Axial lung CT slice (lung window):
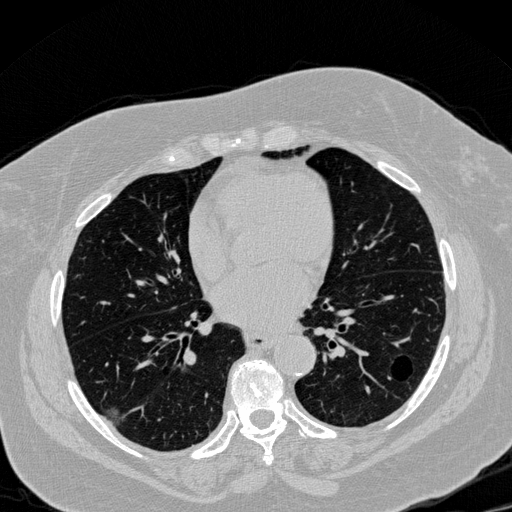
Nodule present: yes
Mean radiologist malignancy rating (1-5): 2.5